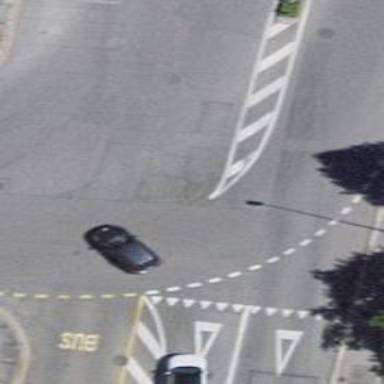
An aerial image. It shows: Road with traffic signals.